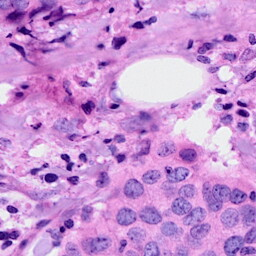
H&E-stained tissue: Breast